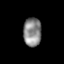
Tissue: lung
Cell type: Epithelial cells
Senescence score: 0.2131
Nuclear area (px): 511
Mean DAPI intensity: 136.397